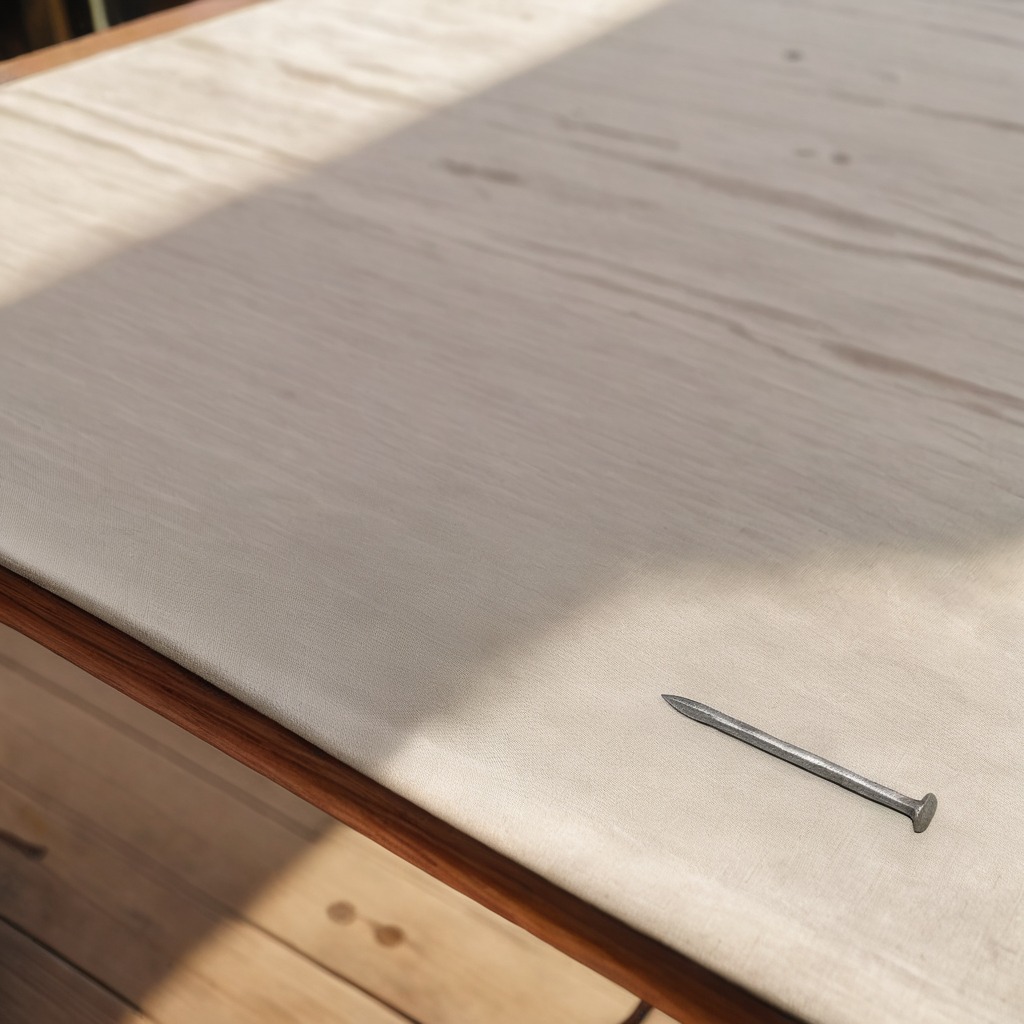
A iron nail is lying on a wooden table in an outdoor workshop during daytime bright natural light soft shadows worn but beneath the cloth.